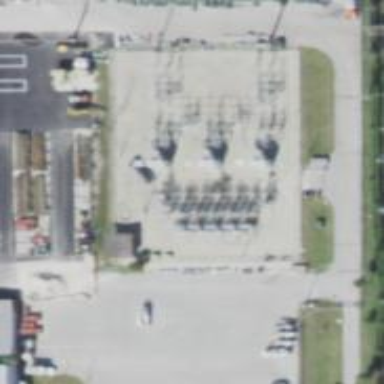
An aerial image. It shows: Switch used for power control.